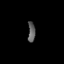
Tissue: prostate
Cell type: Epithelial cells
Senescence score: 0.3531
Nuclear area (px): 149
Mean DAPI intensity: 91.477